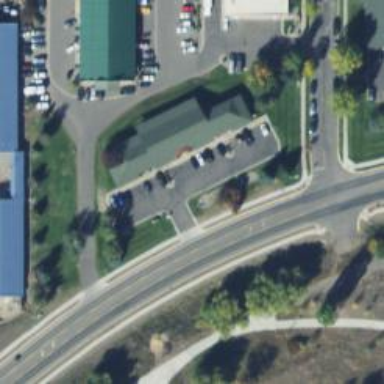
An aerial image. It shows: Veterinary facility.